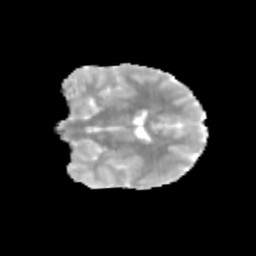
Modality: MD
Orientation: coronal
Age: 10
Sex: male
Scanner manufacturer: siemens
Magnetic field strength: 3 T
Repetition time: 3.8 s
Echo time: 0.07 s